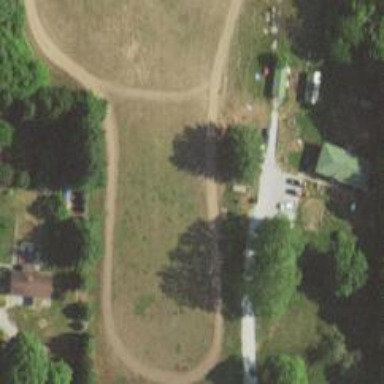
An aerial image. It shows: Driveway.